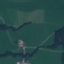
Land use / land cover class: Pasture